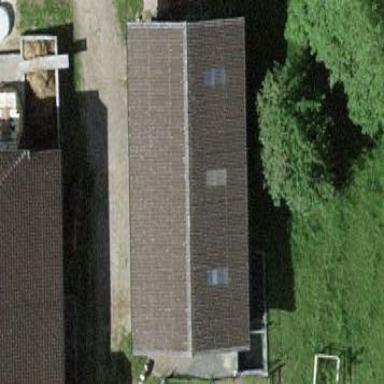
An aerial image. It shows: Shed building.